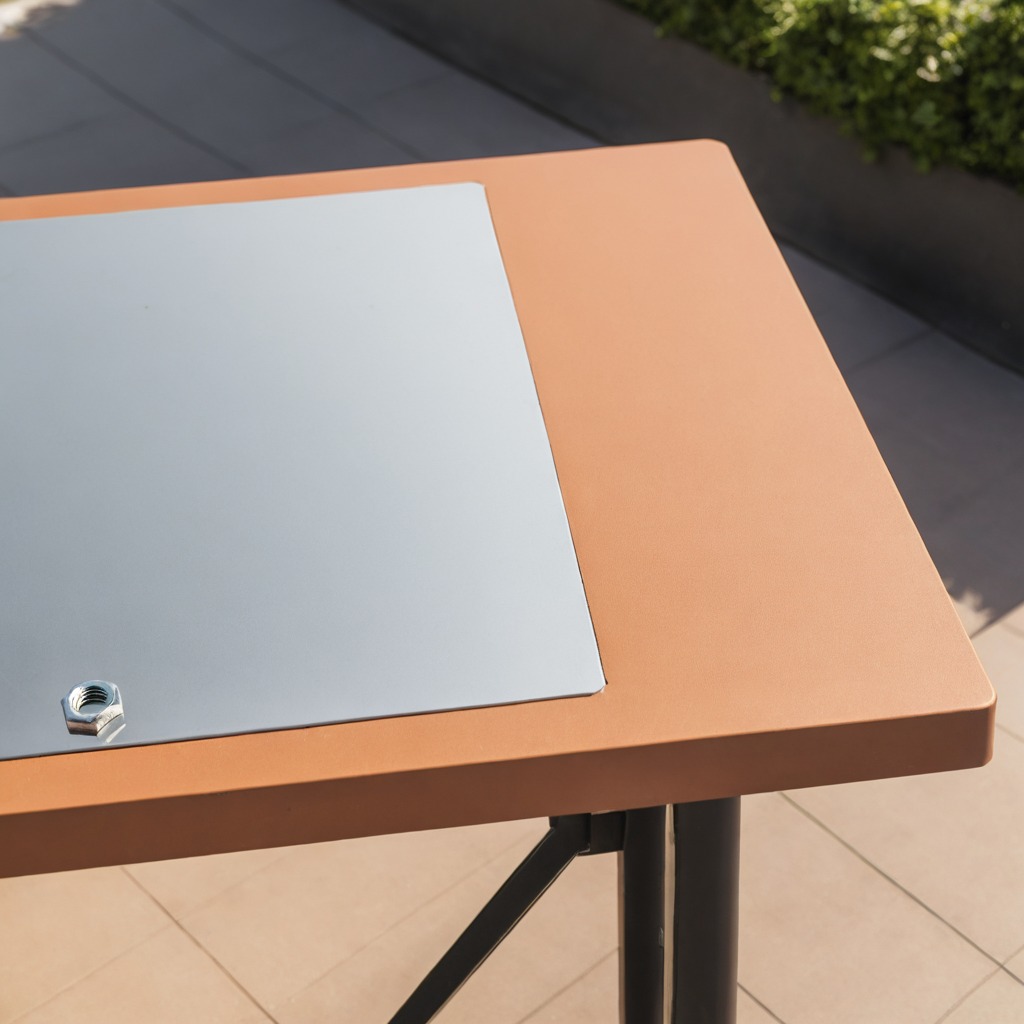
A metal nut is lying on a clean utility table in a temporary outdoor tool station.